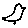
Label: bird